Question: I'm running nginx load balancer for meteor application. My app occasionally run into reload loop and does not terminate. I take some debug screenshots here:
<URL>
In reload_route_cookies.png (see below), client side shows multiple cookie routes. How do I make sure that my app only loads code from one server?

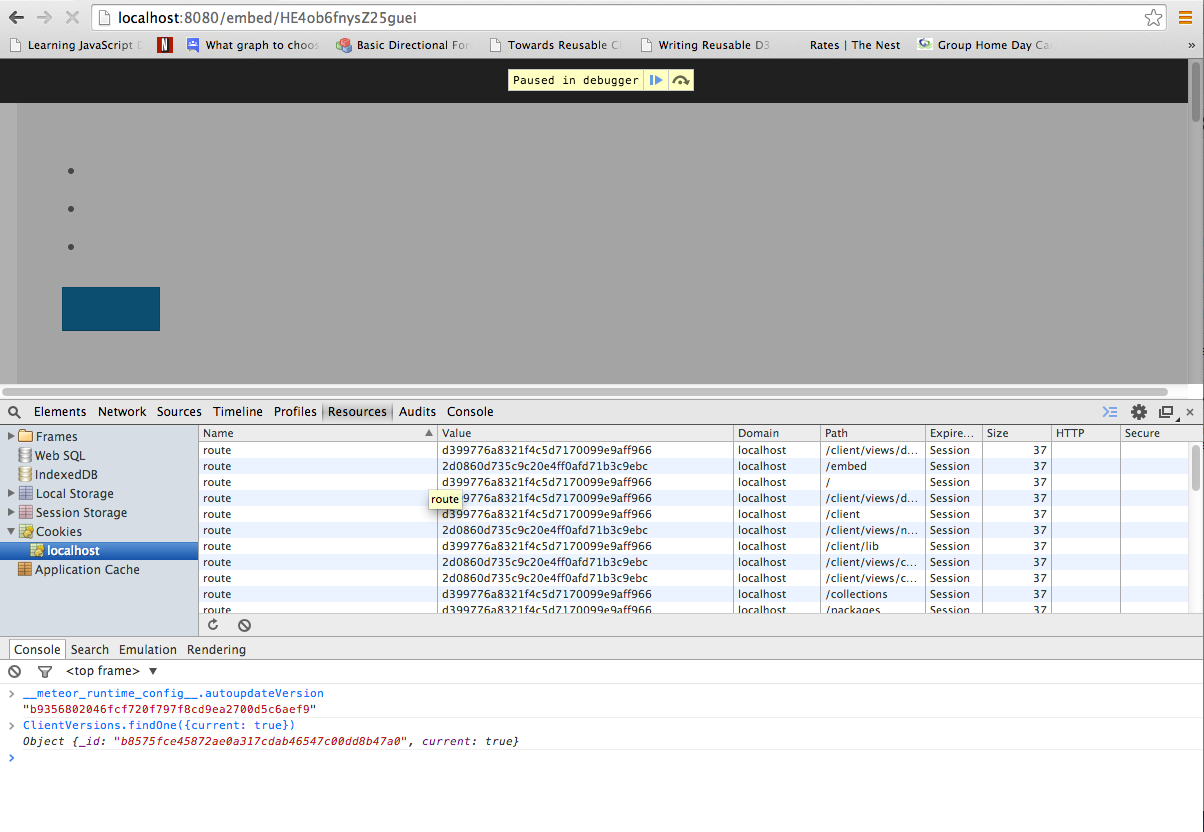
Answer: I found that telling nginx sticky session path=/ will fix the issue.
'''
upstream vida_node_server {
sticky path=/;
# ...
}
'''